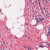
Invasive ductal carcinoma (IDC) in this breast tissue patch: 1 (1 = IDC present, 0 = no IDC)